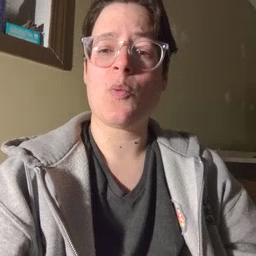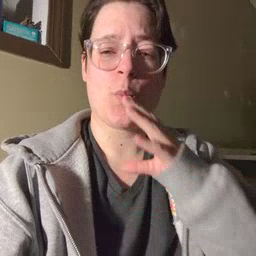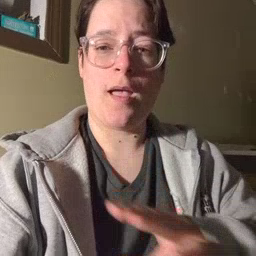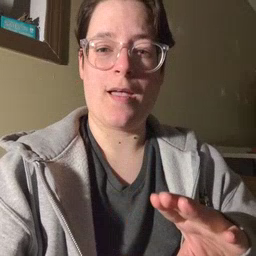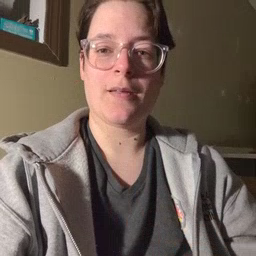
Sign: quiet